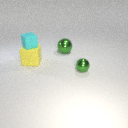
large yellow rubber cube to the left of large green metal sphere